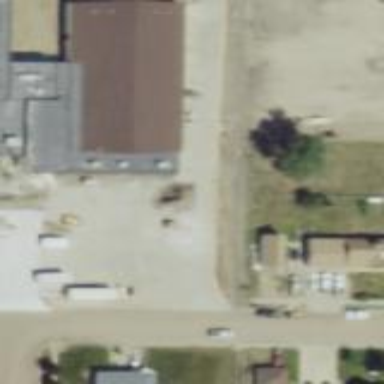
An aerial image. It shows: Parking area with both paved and gravel surface.